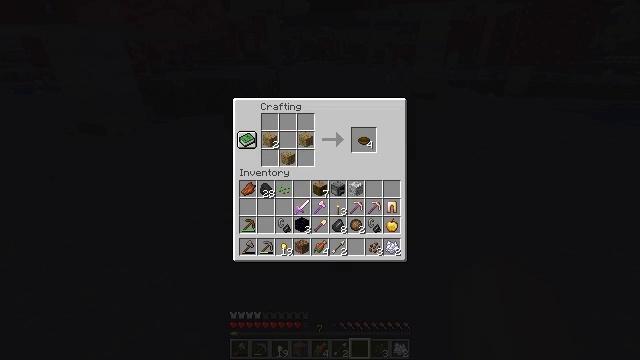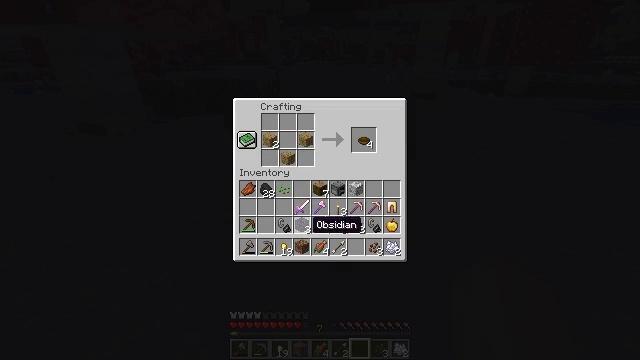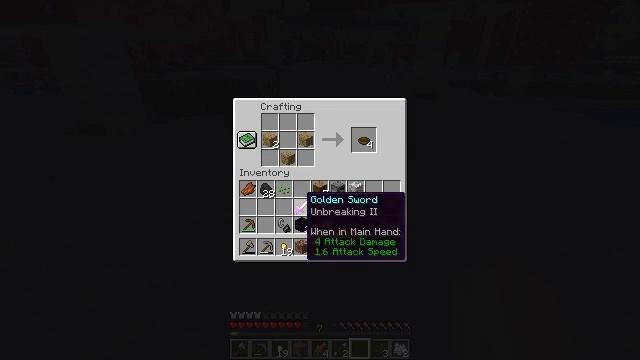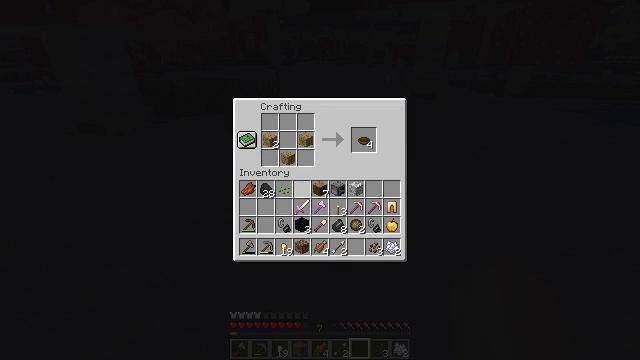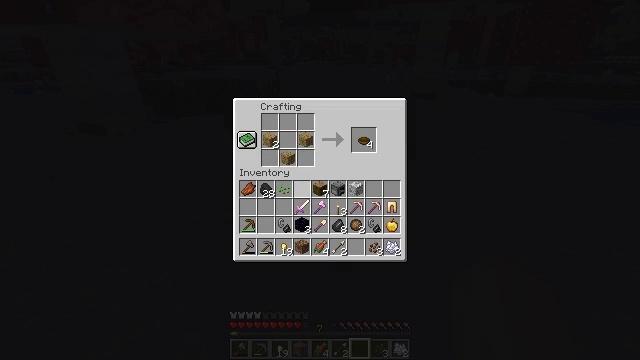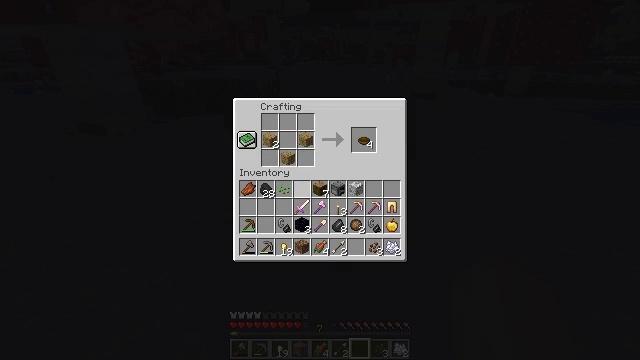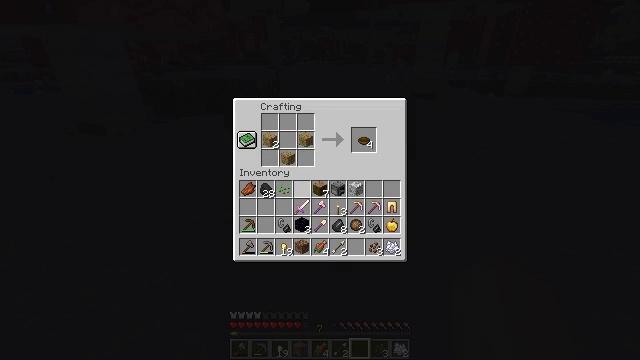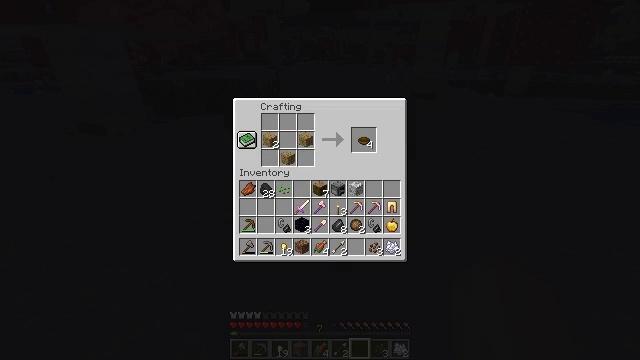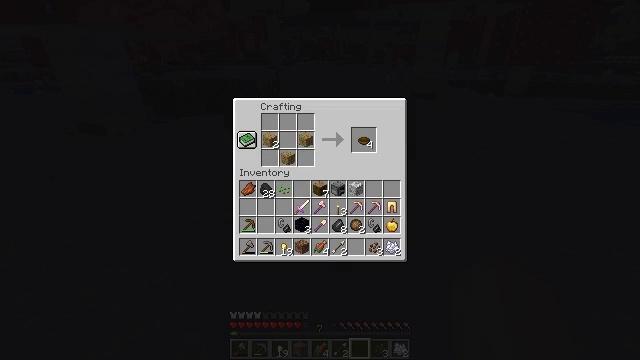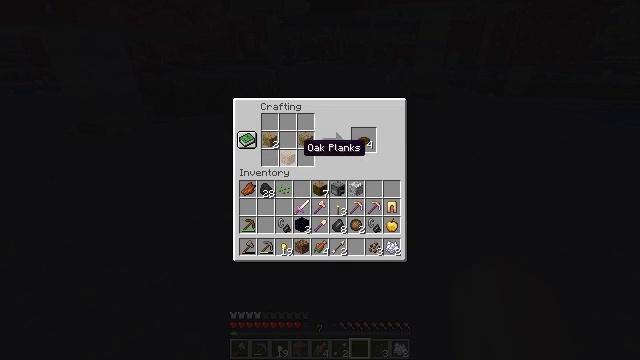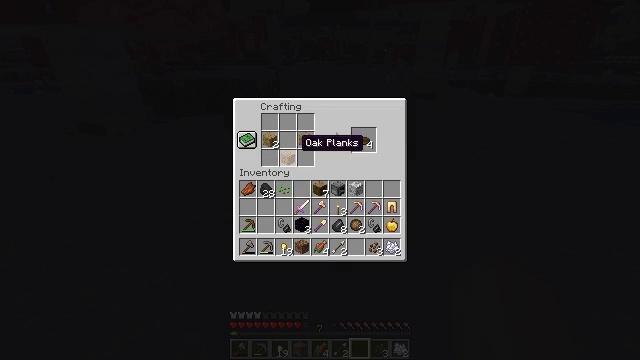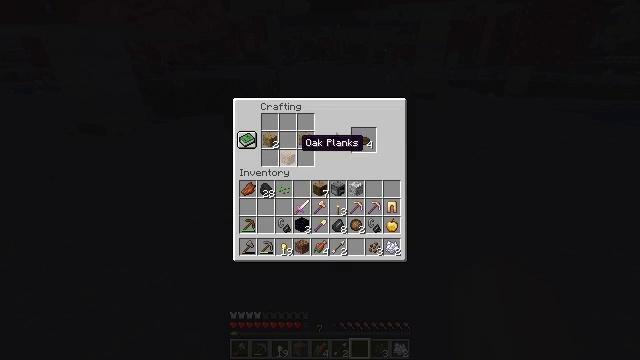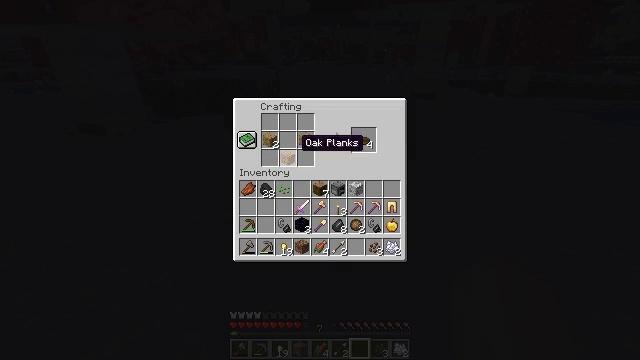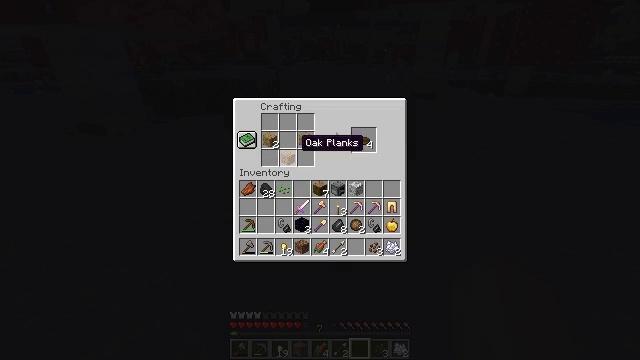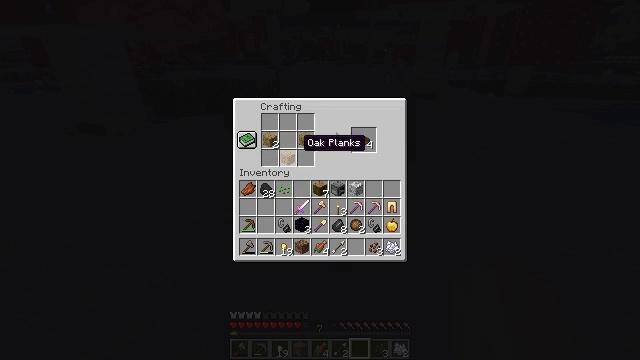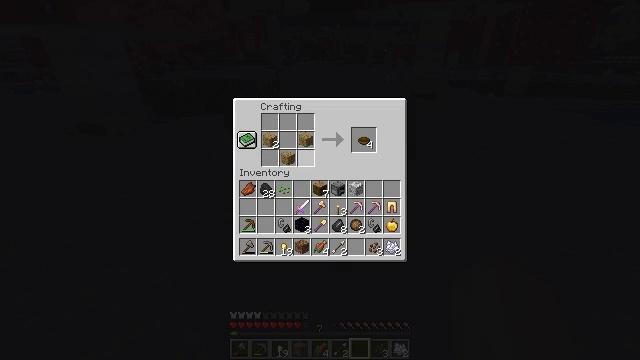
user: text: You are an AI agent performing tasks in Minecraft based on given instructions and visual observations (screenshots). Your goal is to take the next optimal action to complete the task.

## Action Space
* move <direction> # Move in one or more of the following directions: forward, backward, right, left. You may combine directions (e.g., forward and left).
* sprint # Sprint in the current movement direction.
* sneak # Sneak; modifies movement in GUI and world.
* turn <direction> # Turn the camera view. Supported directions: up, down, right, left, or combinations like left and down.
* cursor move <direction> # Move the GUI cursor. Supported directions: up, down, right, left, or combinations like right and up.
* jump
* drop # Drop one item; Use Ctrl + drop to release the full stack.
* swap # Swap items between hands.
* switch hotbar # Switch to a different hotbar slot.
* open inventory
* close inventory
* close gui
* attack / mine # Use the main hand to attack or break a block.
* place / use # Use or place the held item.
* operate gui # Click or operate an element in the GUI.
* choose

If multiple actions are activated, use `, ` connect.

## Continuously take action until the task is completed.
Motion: motion action
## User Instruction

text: Combine materials to craft a bowl.
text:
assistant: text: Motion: no_op
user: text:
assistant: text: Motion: cursor move up
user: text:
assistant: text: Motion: cursor move up
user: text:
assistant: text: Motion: no_op
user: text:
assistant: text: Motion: no_op
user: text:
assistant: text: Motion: no_op
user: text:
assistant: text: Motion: cursor move up
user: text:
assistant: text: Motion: cursor move up
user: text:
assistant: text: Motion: cursor move up
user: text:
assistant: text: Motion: no_op
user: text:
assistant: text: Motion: no_op
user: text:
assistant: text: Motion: no_op
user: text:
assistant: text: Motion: no_op
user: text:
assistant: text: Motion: no_op
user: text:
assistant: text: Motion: cursor move right
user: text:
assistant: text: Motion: no_op
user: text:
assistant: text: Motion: no_op
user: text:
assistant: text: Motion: cursor move right
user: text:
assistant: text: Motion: cursor move right
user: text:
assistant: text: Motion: no_op
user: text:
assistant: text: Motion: no_op
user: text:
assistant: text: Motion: no_op
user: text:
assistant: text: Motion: operate gui
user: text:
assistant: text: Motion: operate gui
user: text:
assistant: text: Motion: operate gui
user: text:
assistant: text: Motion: cursor move down
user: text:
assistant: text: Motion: cursor move left and down
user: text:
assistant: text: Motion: no_op